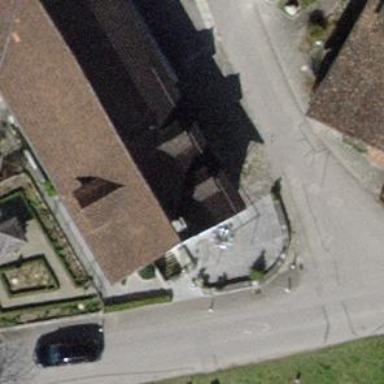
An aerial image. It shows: Restaurant.